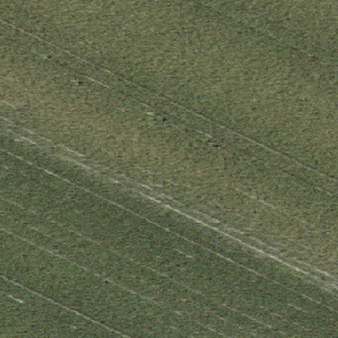
Label: other